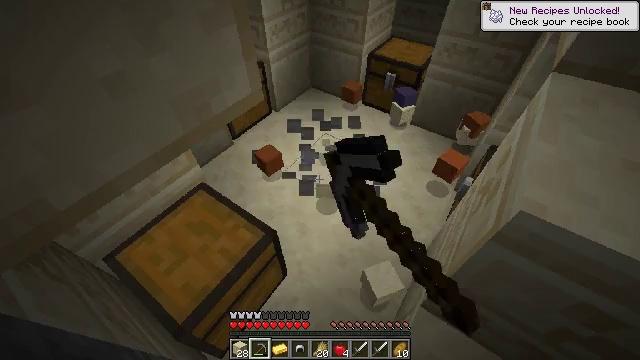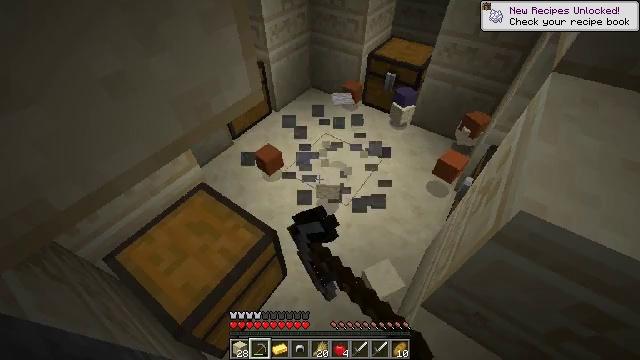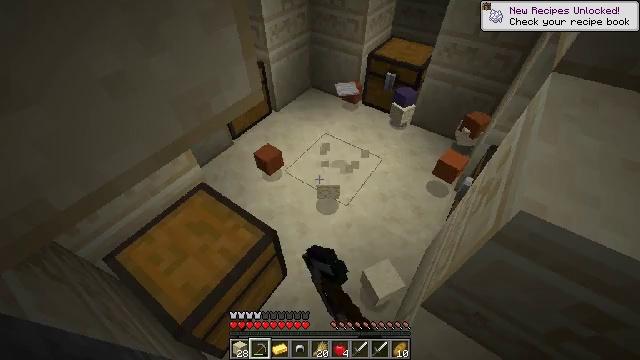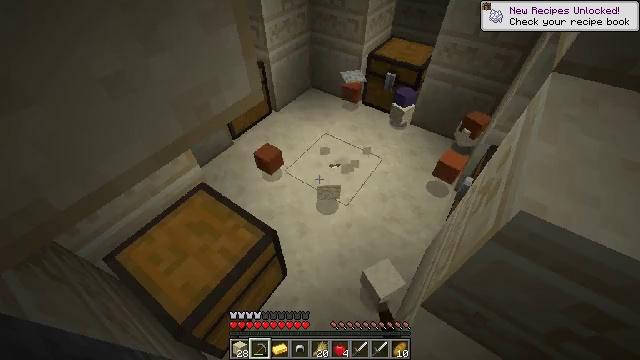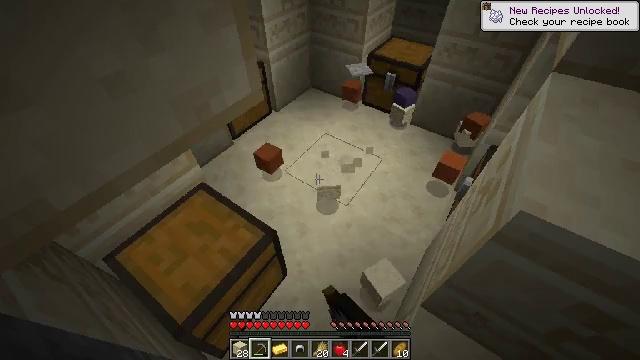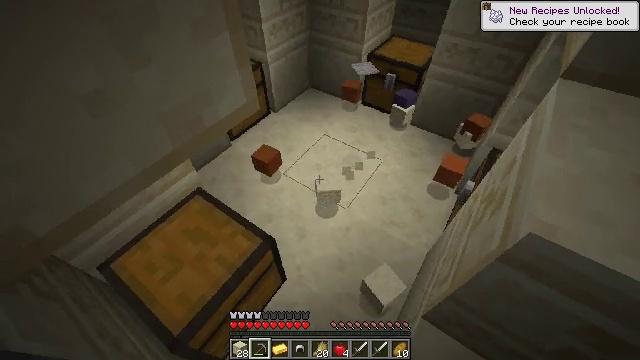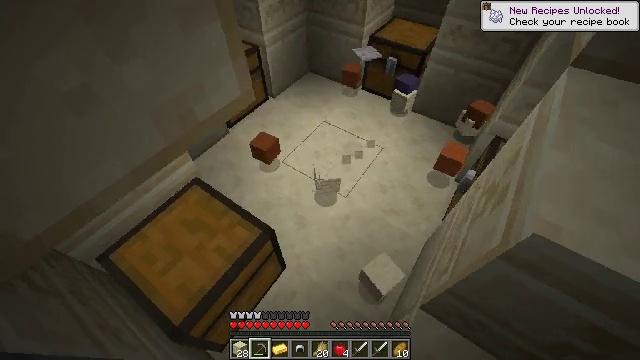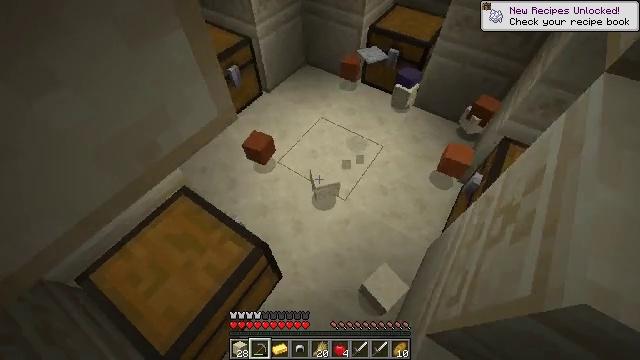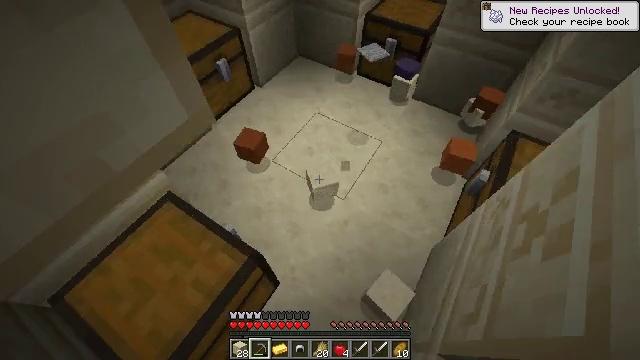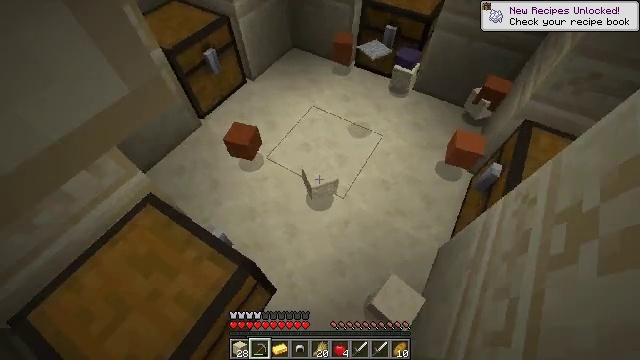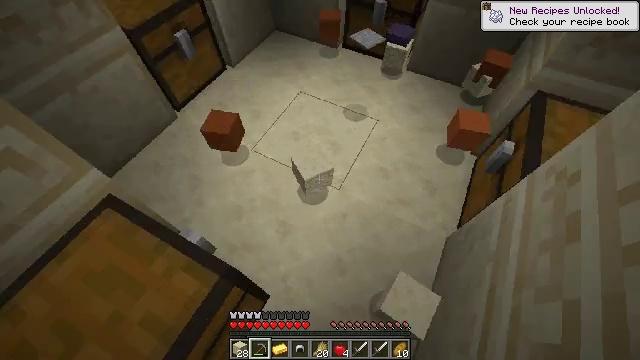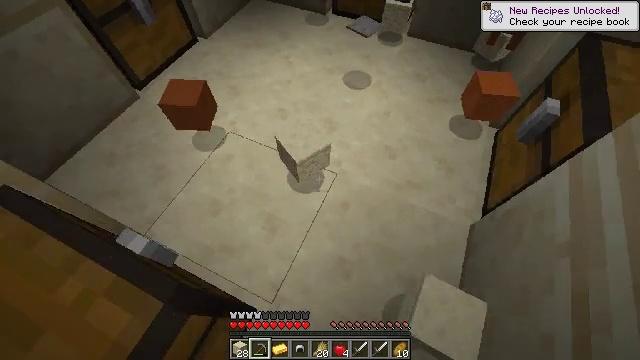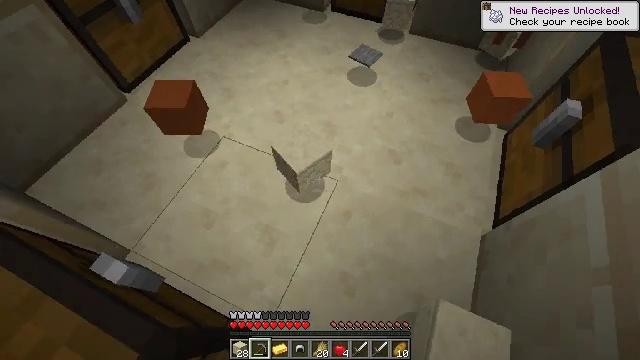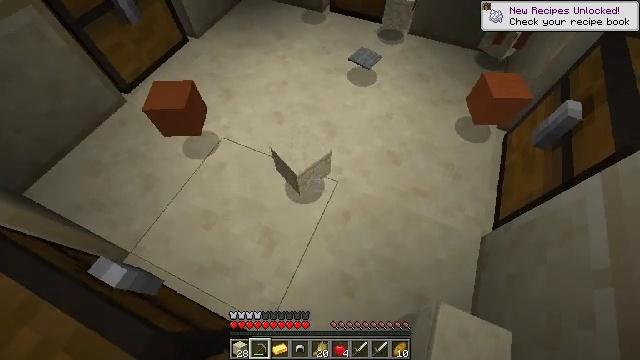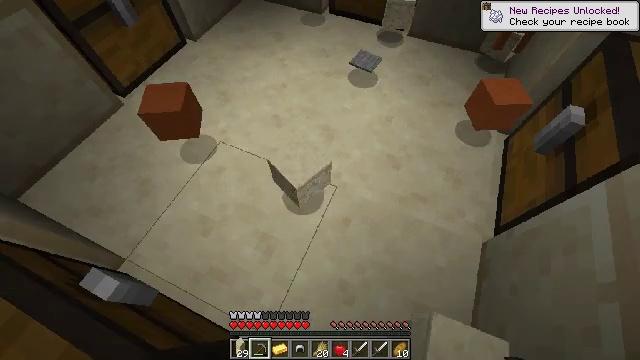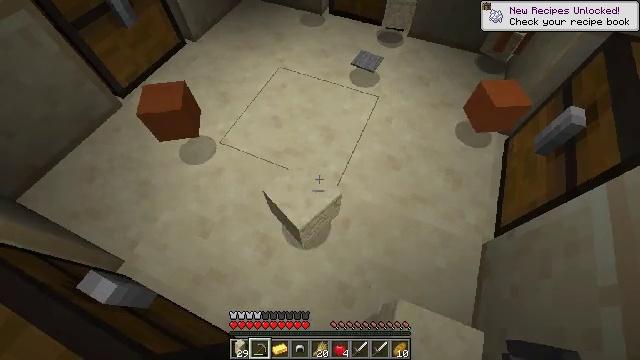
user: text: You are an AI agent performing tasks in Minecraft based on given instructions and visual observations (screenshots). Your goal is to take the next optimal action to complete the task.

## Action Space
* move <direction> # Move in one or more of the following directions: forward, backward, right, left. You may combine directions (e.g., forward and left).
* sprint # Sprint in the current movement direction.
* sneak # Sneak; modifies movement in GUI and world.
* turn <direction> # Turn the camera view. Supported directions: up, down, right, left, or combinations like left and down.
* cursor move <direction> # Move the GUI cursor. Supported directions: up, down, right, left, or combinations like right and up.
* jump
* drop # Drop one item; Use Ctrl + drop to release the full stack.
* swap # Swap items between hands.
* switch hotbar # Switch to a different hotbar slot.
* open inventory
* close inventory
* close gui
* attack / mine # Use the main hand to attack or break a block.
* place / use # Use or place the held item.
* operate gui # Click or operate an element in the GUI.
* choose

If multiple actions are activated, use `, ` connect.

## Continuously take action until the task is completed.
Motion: motion action
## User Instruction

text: Gather cut sandstone from the structure.
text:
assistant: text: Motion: attack / mine
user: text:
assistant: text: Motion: attack / mine
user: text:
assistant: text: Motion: attack / mine
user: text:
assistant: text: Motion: no_op
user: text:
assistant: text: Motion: move forward
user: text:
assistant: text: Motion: move forward, turn down
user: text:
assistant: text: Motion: move forward, turn down
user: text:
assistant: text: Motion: move forward, turn right and down
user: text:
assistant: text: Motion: turn right
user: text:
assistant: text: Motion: turn right and down
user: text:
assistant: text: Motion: turn right and down
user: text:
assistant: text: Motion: no_op
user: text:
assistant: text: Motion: no_op
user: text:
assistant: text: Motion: no_op
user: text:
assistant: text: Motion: no_op
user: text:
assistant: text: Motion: attack / mine
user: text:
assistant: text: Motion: attack / mine
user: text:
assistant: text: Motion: attack / mine
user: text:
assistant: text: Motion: attack / mine
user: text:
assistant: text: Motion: attack / mine
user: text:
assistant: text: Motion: attack / mine
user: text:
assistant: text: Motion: attack / mine
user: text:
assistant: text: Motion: attack / mine
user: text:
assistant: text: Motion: attack / mine
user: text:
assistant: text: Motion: attack / mine
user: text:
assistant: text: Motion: turn left and down, attack / mine
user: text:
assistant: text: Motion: turn left and down, attack / mine
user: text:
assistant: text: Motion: turn left, attack / mine
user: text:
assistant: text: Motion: turn left, attack / mine
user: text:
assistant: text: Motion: turn left, attack / mine